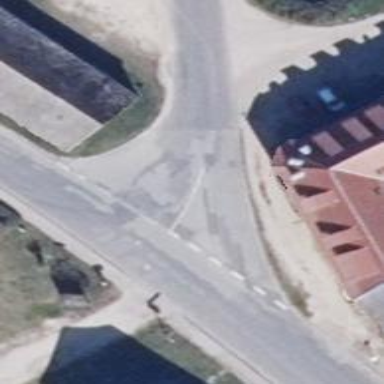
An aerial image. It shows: Secondary road with asphalt surface.